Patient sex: M
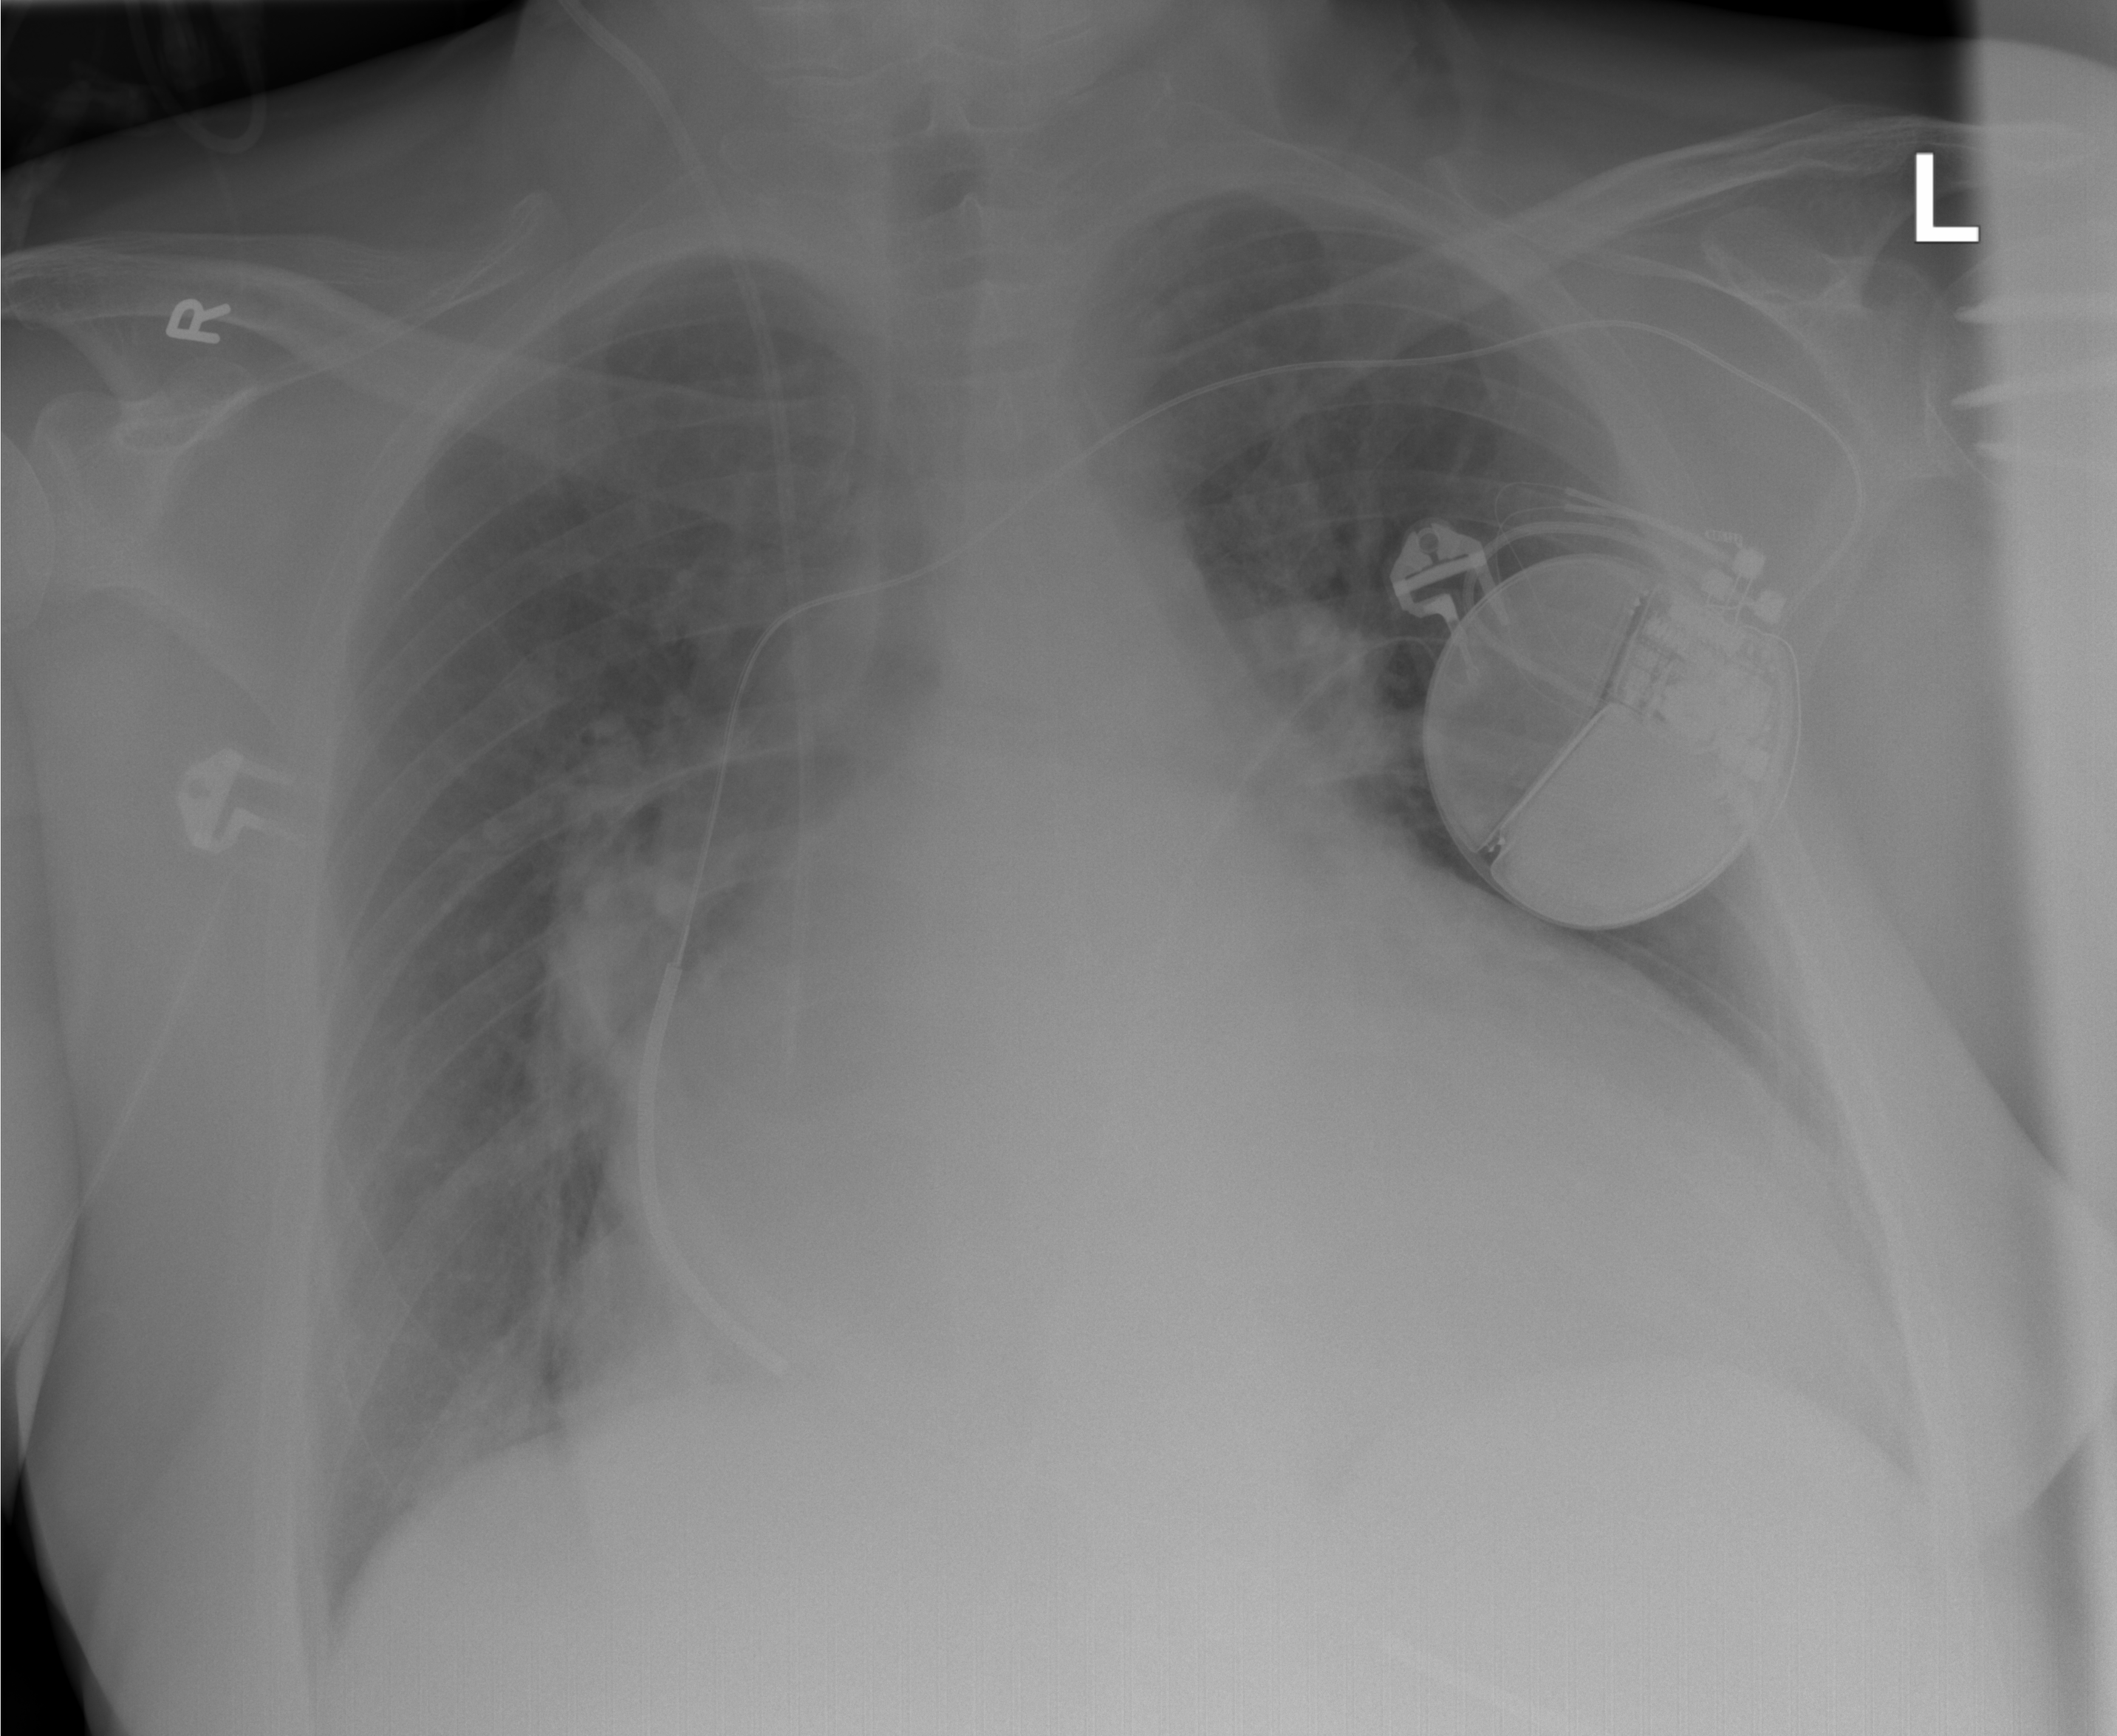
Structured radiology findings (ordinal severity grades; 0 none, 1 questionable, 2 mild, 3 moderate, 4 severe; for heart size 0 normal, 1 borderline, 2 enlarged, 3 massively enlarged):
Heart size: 3
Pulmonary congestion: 3
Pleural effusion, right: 0
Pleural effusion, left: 0
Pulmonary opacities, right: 2
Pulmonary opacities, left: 0
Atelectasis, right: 0
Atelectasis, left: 0